Question: Here's an image of what my problem is:
I am using a combo-box as a Datagrid ItemEditor (Not just Renderer, my Renderer is a Label, double clicking on a cell makes the combo-box visible, as is the case with all item editors)
Now, selecting one of the entries in the combo-box is no problem. But my problem is only when i select the "Fruit" , which in turn pops open another layer called "Select Fruit" dialog
Questions:
How do i keep item editor, while the focus is on the layer; right now as soon as i click on the fruit , my handler popsup the "Select Fruit" dialog and the focus is on the layer. Once the focus goes out of the editor, the ItemEditor goes away and ItemRenderer label comes back.
I want to keep the ItemEditor alive! where do I hook up interms of events like begin/end ItemEdit etc?

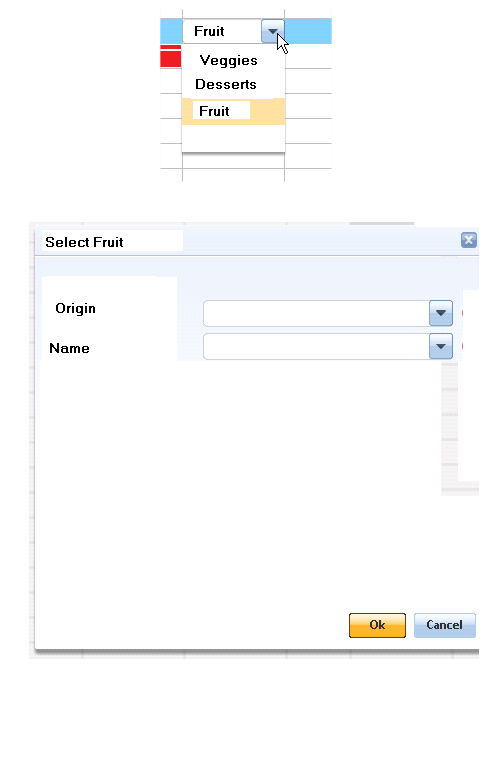
Answer: You can keep your itemEditor alive by listening for DataGridEvent.ITEM_EDIT_END. Then you have a lot more control to do what you want. Some FYI from my blog:
DataGridEvent.ITEM_EDIT_END
- Dispatched when focus is removed from the cell
- List-based control's default event listener will
1) use the .editorDataFrield property to deterine the property of the item editor to store the edited data; In a default TextInput control's item editor, the "text" property would contain the new data.
2) Invoke destoryItemEditor() depending on the reason of the event
-
a) Modify the data returned from the item editor
b) Examine/Validate the data entered into the item editor; If the data is incorrect, you can halt Flex passing the data back from the item editor into the list-based control
<URL>